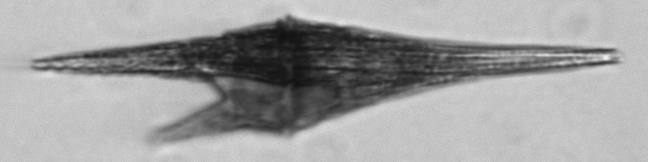
Label: Tripos_furca